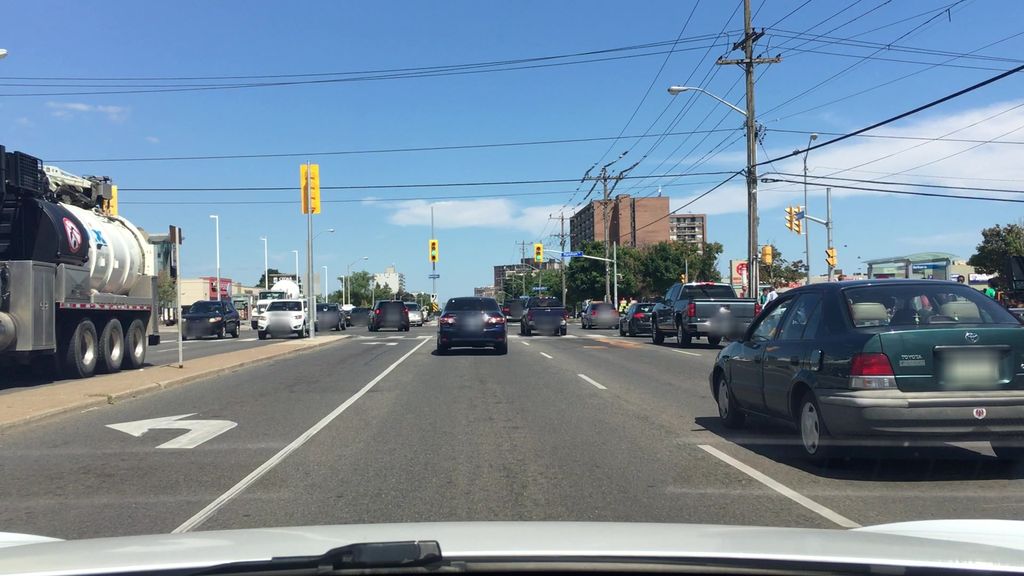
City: toronto